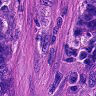
Metastatic tissue present: yes